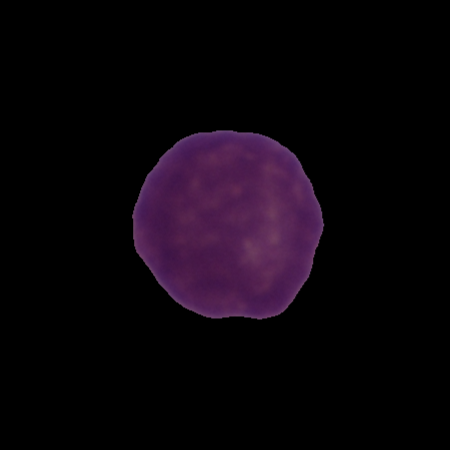
Label: healthy